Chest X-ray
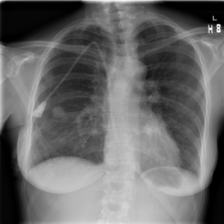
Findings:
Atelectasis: negative
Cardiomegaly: negative
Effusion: negative
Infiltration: negative
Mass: negative
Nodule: negative
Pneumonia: negative
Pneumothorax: negative
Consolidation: negative
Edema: negative
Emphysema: negative
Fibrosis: negative
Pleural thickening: negative
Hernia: negative